Question: I am trying to add small arrow type image above the link which is active. I tried a few basic things, but I am not getting the image at all. Probably I am doing something wrong, or it's not possible...?
This is what I am trying to make it look like:

Current html:
'''
<li><li class="currentlink"><a href="nieuws.php" target="_parent">nieuws</a></li>
<li><a href="behandelingen.php" target="_parent">behandelingen</a></li>
<li><a href="producten.php" target="_parent">producten</a></li>
'''
Current CSS:
'''
.currentlink{background-image:url(images/naviarrow.png) no-repeat;width:25px;height:14px;}
'''
What am I doing wrong here...? Can someone explain or at least point me in the right direction?
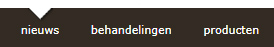
Answer: Instead of trying to place the image with 'width' and 'height'. You can declare the styles 'top' and 'center' which will place your image exactly there.
For example:
'''
.currentlink { background: #000 url(images/naviarrow.png) no-repeat top center }
'''
<URL>